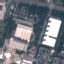
Land use / land cover class: Industrial